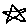
Label: star